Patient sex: M
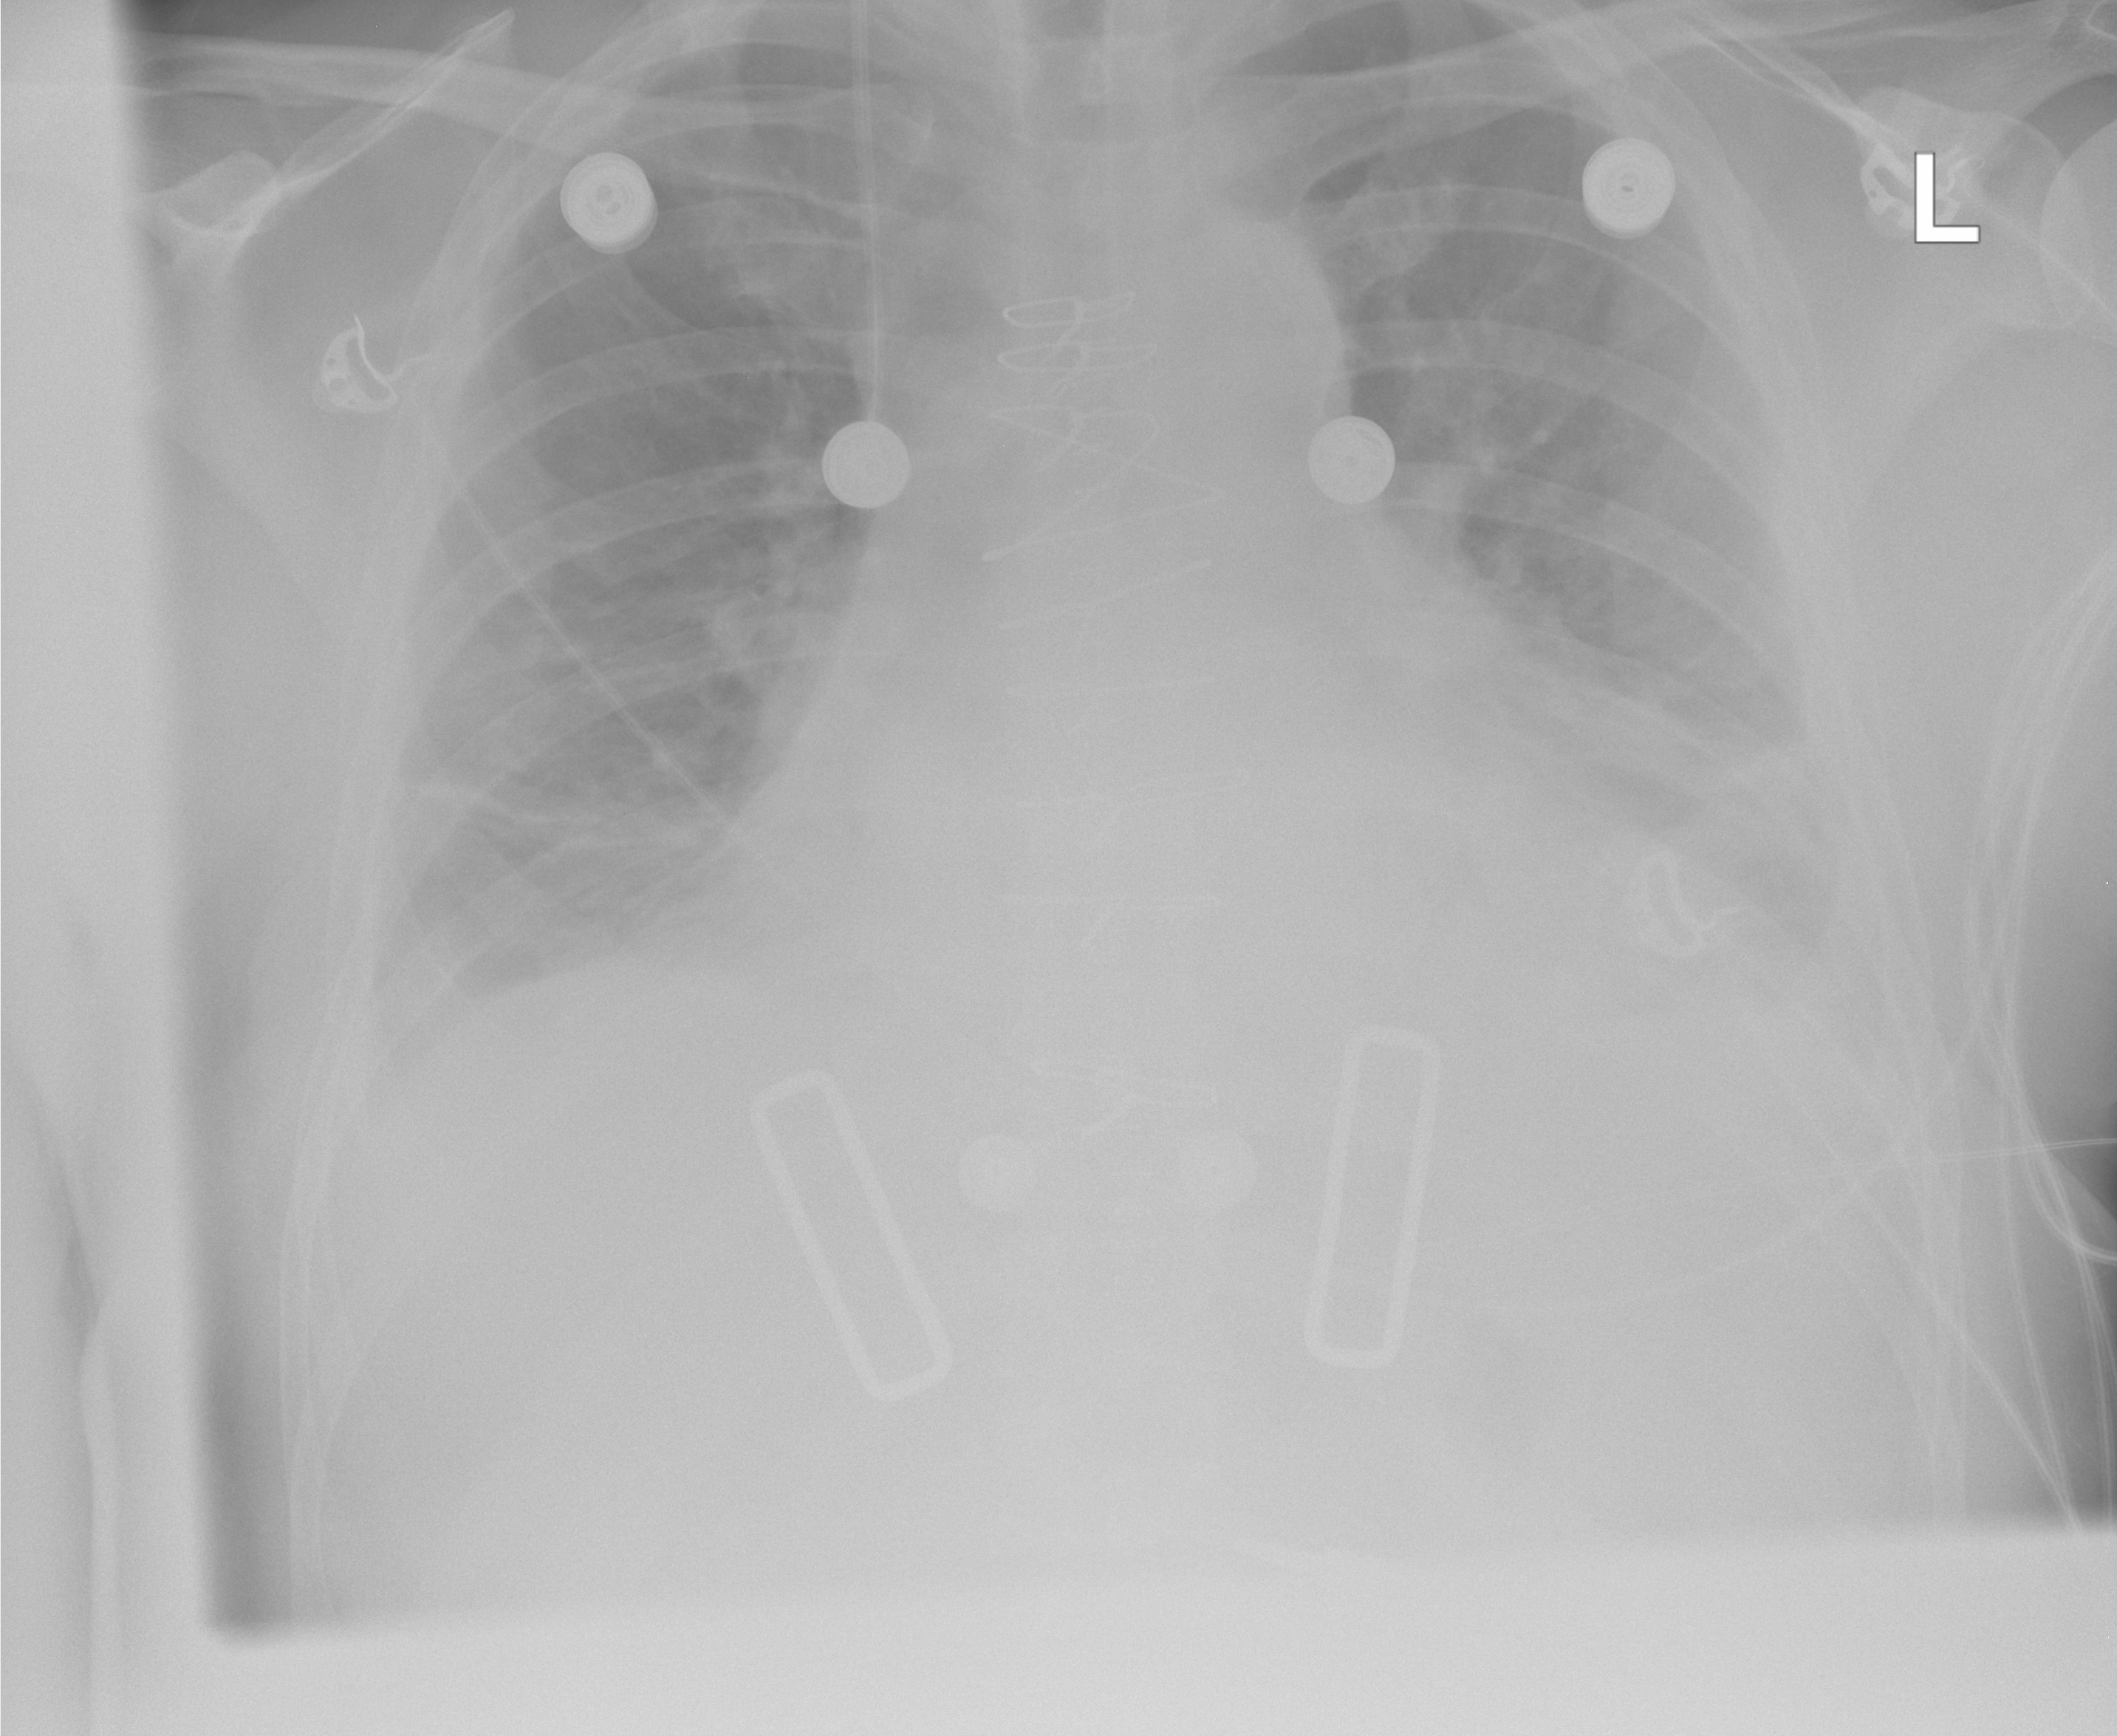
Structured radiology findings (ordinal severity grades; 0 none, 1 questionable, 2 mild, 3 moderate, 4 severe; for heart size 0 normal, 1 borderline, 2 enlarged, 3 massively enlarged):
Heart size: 2
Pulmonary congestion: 2
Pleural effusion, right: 0
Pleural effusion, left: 2
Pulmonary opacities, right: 0
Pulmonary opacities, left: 0
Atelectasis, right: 2
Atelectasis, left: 2